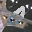
Label: 0